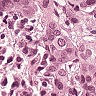
Metastatic tissue present: yes